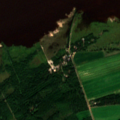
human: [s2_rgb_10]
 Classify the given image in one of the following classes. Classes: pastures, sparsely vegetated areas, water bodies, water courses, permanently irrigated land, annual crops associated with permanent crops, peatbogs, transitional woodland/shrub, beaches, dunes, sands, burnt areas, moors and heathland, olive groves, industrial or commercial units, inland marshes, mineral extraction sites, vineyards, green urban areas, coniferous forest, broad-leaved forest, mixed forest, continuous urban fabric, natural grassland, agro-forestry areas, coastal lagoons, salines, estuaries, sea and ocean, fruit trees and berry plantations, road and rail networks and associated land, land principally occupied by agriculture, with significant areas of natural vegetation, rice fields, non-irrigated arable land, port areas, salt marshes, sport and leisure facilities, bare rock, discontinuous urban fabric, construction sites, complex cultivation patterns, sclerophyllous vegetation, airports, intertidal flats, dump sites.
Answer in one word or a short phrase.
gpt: pastures, land principally occupied by agriculture, with significant areas of natural vegetation, broad-leaved forest, mixed forest, transitional woodland/shrub, sea and ocean